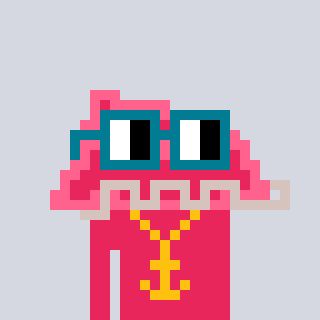
a pixel art character with square dark green glasses, a retainer-shaped head and a redpinkish-colored body on a cool background